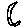
Label: moon